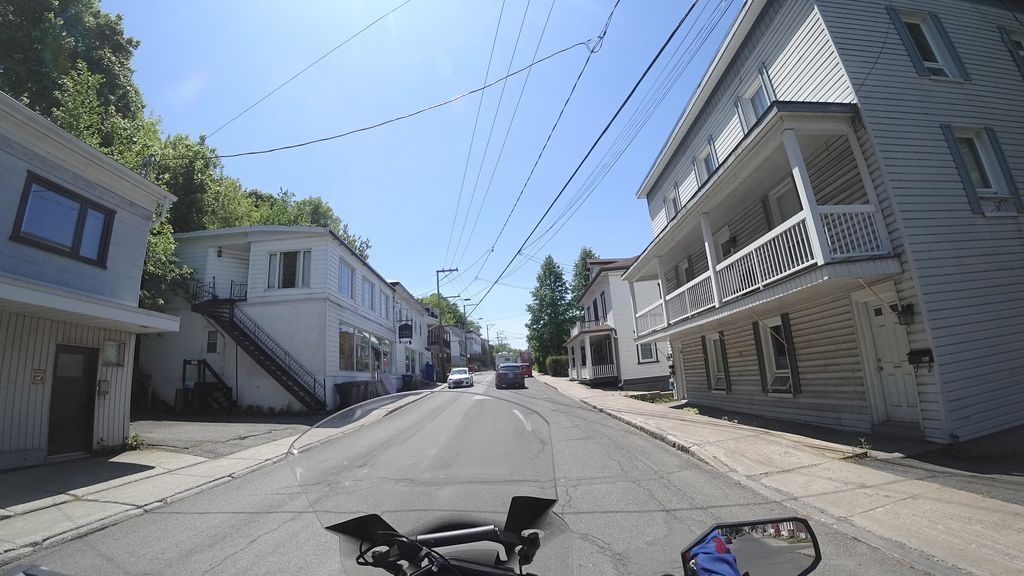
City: quebec_city